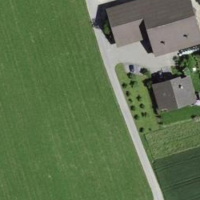
EUNIS habitat code: 52
Species observed at this site:
Medicago sativa